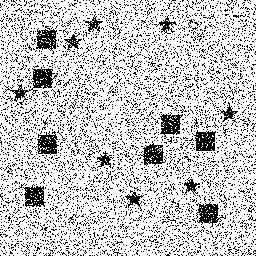
Squares: 8
Triangles: 0
Stars: 8
Total shapes: 16